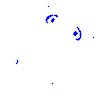
Particle: electron